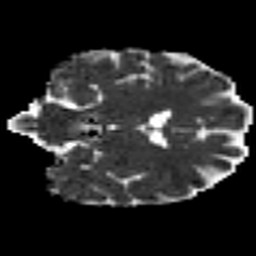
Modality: MD
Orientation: coronal
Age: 30
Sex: female
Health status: healthy
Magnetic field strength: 3 T
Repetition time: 8.4 s
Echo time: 0.0926 s